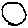
Label: circle